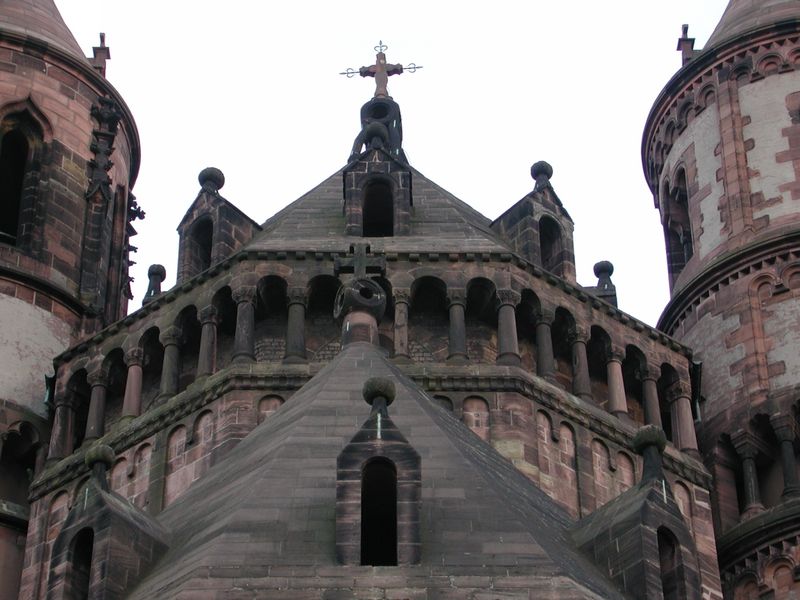
Titel: Dom St. Peter und Paul in Worms
Standort: Worms, Dom (EU - D - RP)
Schlagwörter: dunkel, himmel, schatten, fenster, säulen, weiss, dach, gebäude, rot, ornament, architektur, barock, stein, steine, bild, kirche, gotik, rund, turm, deutschland, bogen, fassade, mauer, backstein, empore, rundbogen, arch, arches, architecture, balcony, blue, church, column, columns, red, religious, white, window, black, empty, gray, grey, windows, yellow, draussen, detail, pink, brown, perspective, foto, fotografie, bögen, erker, umgang, glaube, kreuz, türme, dom, gauben, kugel, arkaden, kathedrale, aussenansicht, sims, sandstein, gotisch, spitzbogen, christus, clouds, rock, sky, stone, apsis, rundbögen, romanik, building, orange, chor, roof, roofs, tower, village, castle, color, aufnahme, cross, photo, door, town, gallerie, zinne, city, archway, guttae, vierung, cathedral, nave, blendarkaden, brick, bricks, buildings, facade, close up, gothic, katholizismus, zwillingsfenster, top, katholisch, christ, crucifix, colour, spire, steeple, pillar, christian, round, ball, photograph, photography, turret, chapel, towers, tiles, holy, crosses, massive, orb, turrets, leonardo, spires, masonry, pillars, blck, gothik, architectur, memorial, up, collonades, chirstian, brickwork, feature, croll, bridk, turreted, windowless, windown, crossess, dormers, shingle, sacrade, regensburg, gotjik